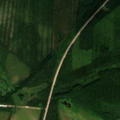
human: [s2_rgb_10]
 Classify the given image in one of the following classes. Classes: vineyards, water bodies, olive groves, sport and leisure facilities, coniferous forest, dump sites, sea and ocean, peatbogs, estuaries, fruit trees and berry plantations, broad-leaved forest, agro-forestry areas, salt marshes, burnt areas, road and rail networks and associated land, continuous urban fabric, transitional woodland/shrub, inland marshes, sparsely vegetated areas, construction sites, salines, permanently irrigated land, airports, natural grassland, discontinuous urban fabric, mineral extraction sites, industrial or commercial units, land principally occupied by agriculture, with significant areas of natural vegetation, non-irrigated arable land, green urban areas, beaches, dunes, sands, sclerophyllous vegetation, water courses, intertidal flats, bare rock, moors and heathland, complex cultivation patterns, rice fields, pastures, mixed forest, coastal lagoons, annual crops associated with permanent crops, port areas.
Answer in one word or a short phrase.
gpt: non-irrigated arable land, coniferous forest, mixed forest, transitional woodland/shrub, peatbogs